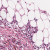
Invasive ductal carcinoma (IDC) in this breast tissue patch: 0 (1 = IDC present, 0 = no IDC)